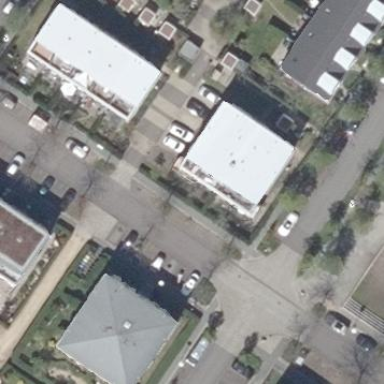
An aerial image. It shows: Skillion-roofed residential building.